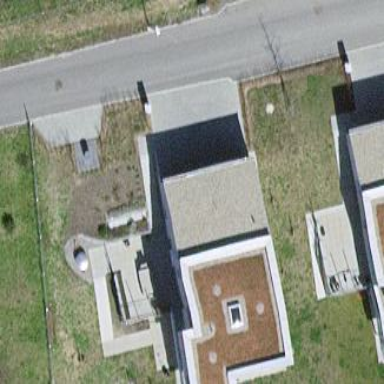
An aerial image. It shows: House with flat roof.